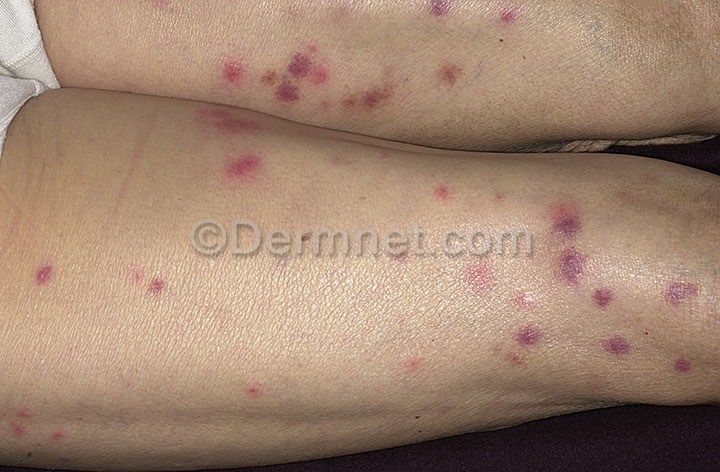
Disease: Scabies Lyme Disease and other Infestations and Bites